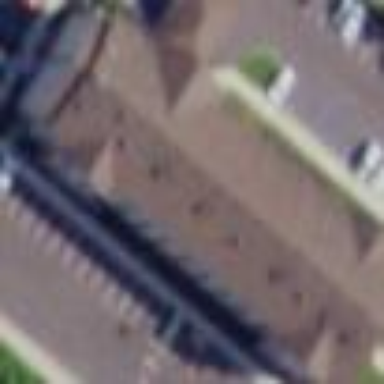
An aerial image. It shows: Motel building.